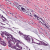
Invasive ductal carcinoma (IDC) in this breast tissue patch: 1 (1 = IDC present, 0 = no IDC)